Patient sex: F
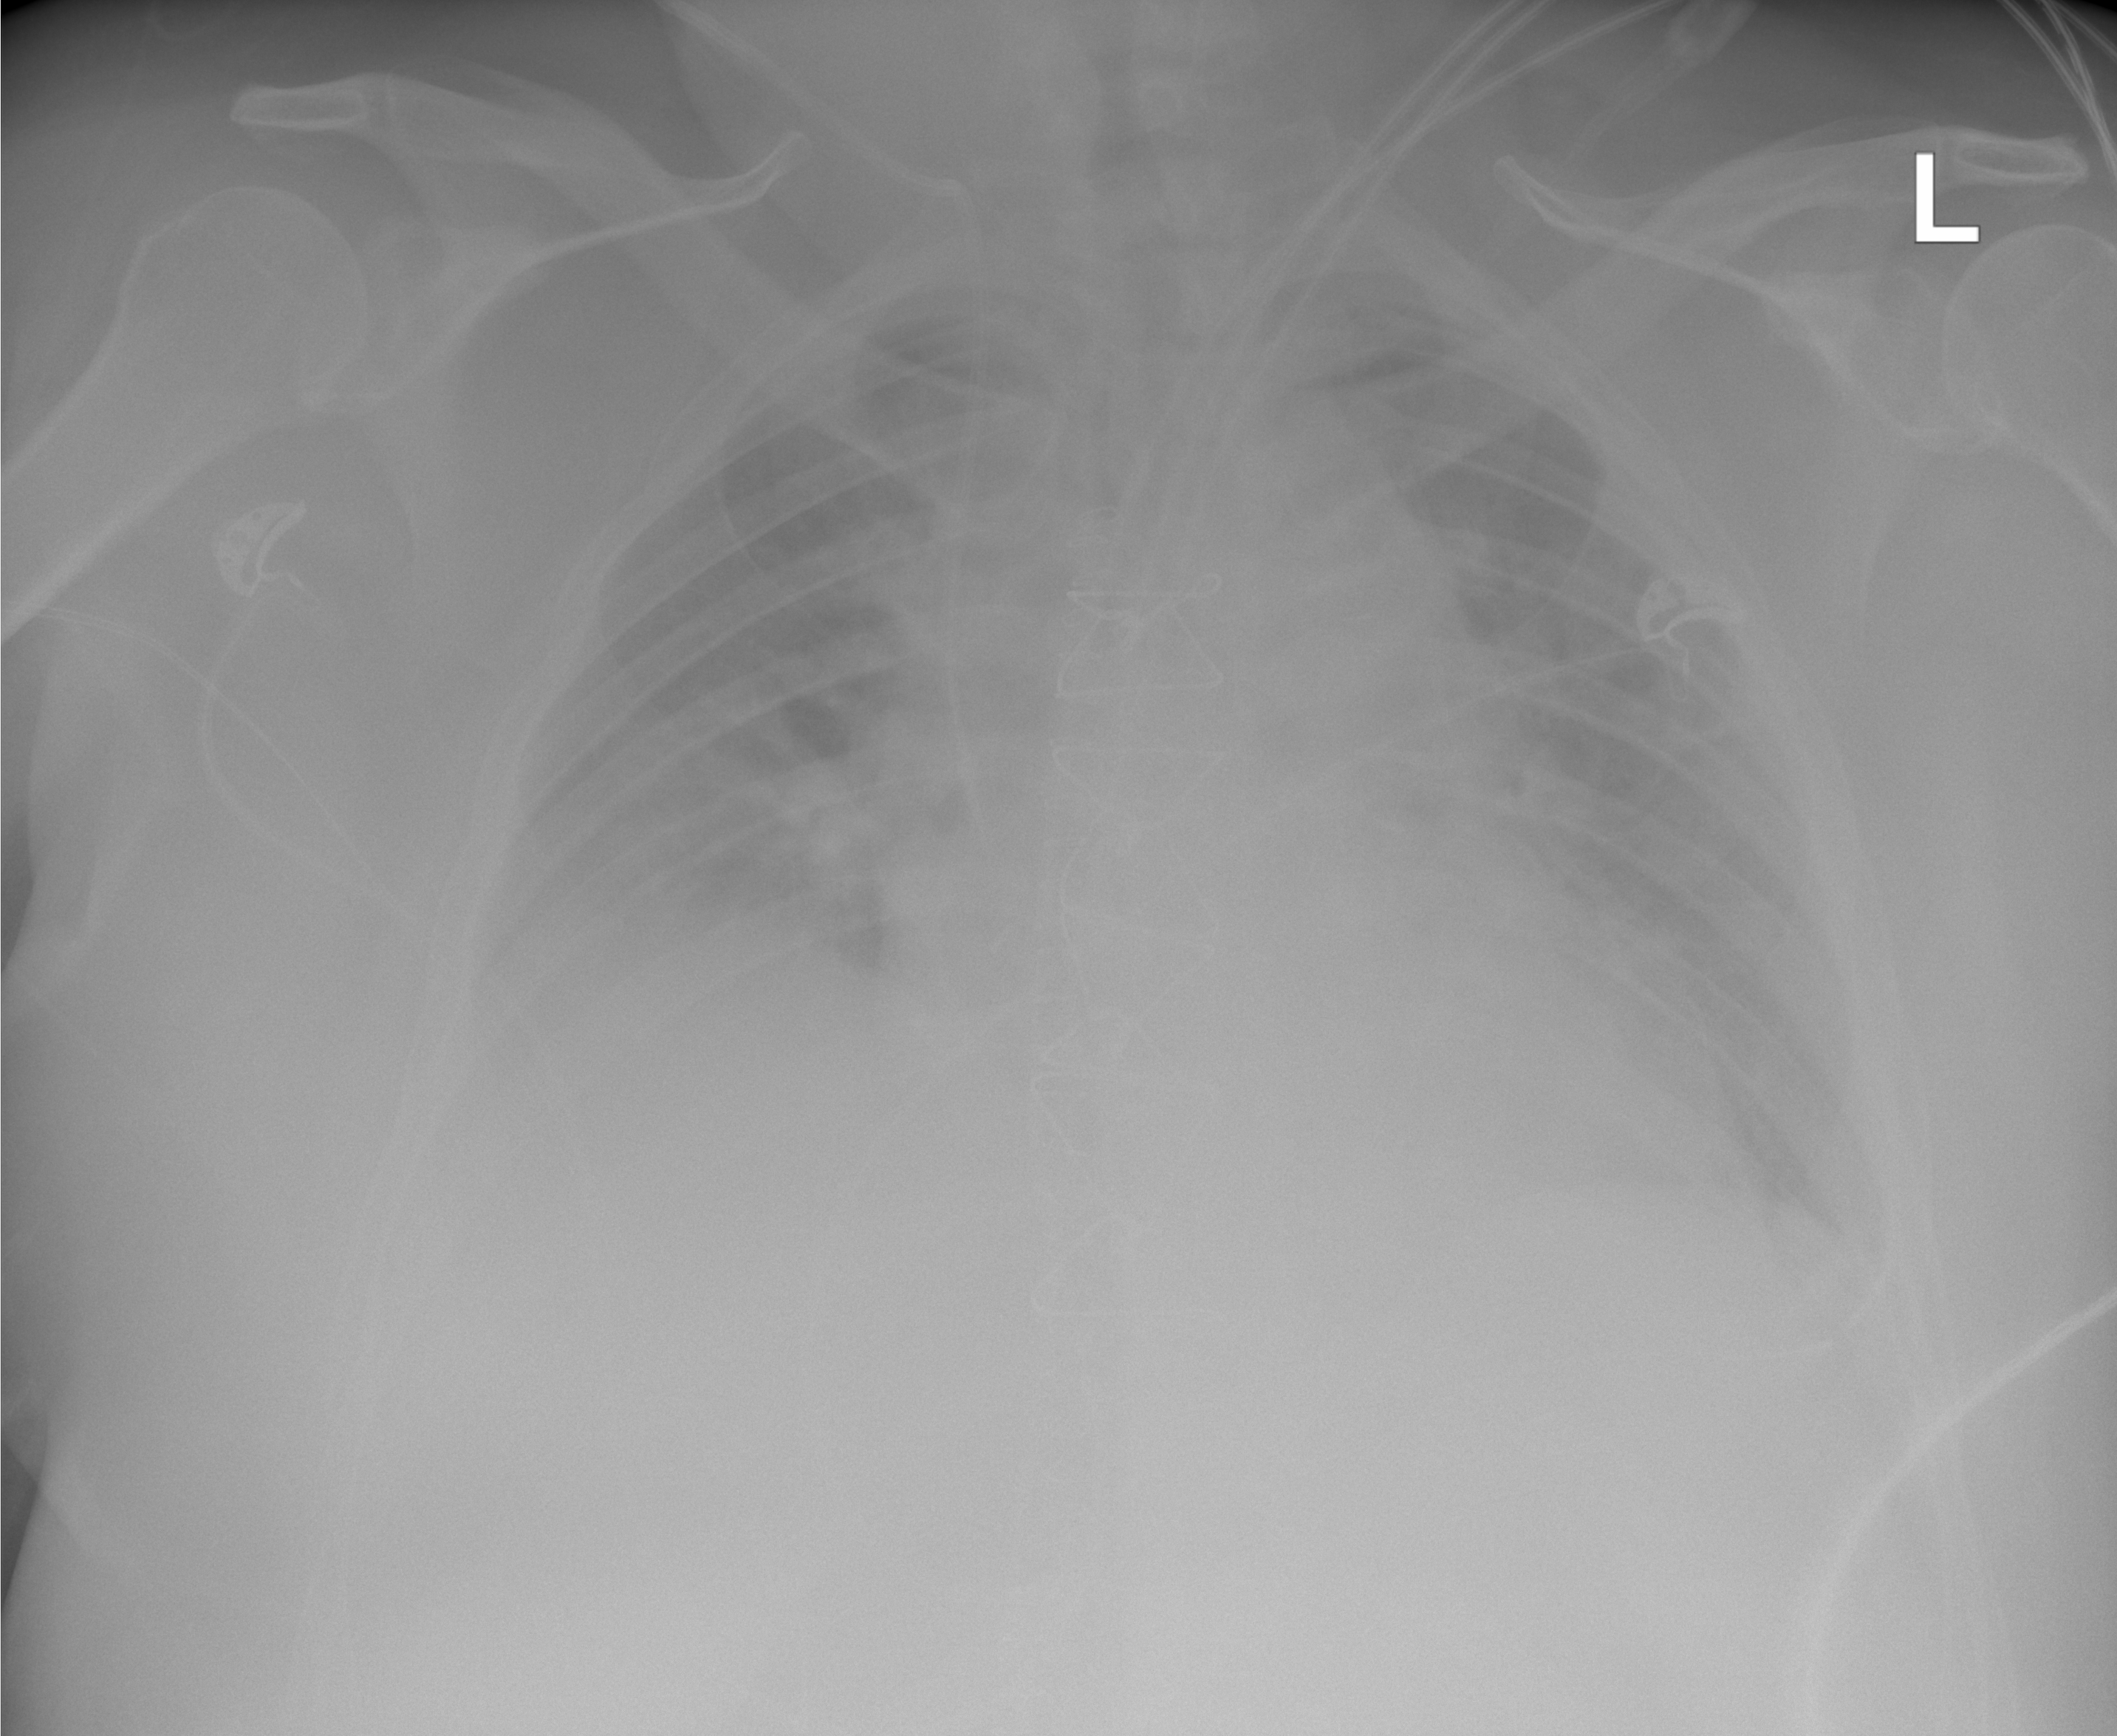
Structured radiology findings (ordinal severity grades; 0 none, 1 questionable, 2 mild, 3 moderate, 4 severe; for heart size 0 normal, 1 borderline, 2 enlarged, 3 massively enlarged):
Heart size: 0
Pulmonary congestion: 2
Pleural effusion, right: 2
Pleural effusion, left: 1
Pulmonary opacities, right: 2
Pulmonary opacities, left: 0
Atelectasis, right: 2
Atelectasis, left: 2